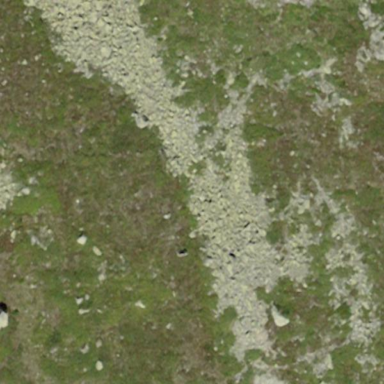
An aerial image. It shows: Natural scree.